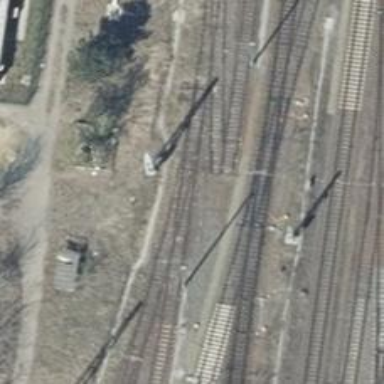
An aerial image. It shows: Abandoned railway yard.